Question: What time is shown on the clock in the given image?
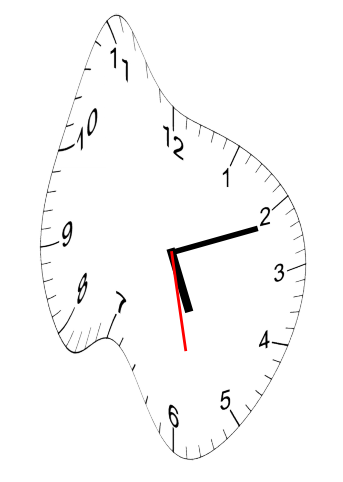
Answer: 05:11:28